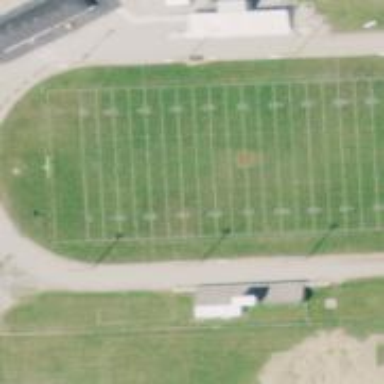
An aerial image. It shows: Pitch for American football.